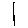
Label: line